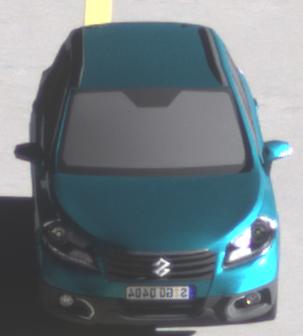
Make: Suzuki
Model: SX4 S-Cross 1.6
Detailed model: SX4 (II) S-Cross
Model produced from: 2013/10
Model produced until: 2015/08
Doors: 5
Color: blue
Road condition: dry road
Daytime: sunrise or sunset
Contrast: high contrast